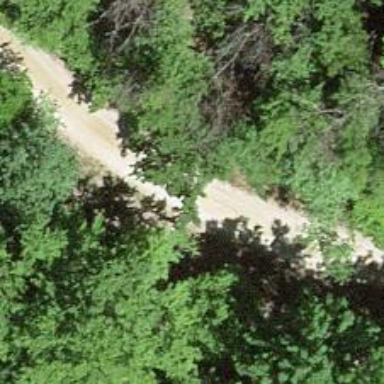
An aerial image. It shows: Gravel track with grade2 quality.